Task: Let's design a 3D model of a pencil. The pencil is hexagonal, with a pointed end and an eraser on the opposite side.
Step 104:
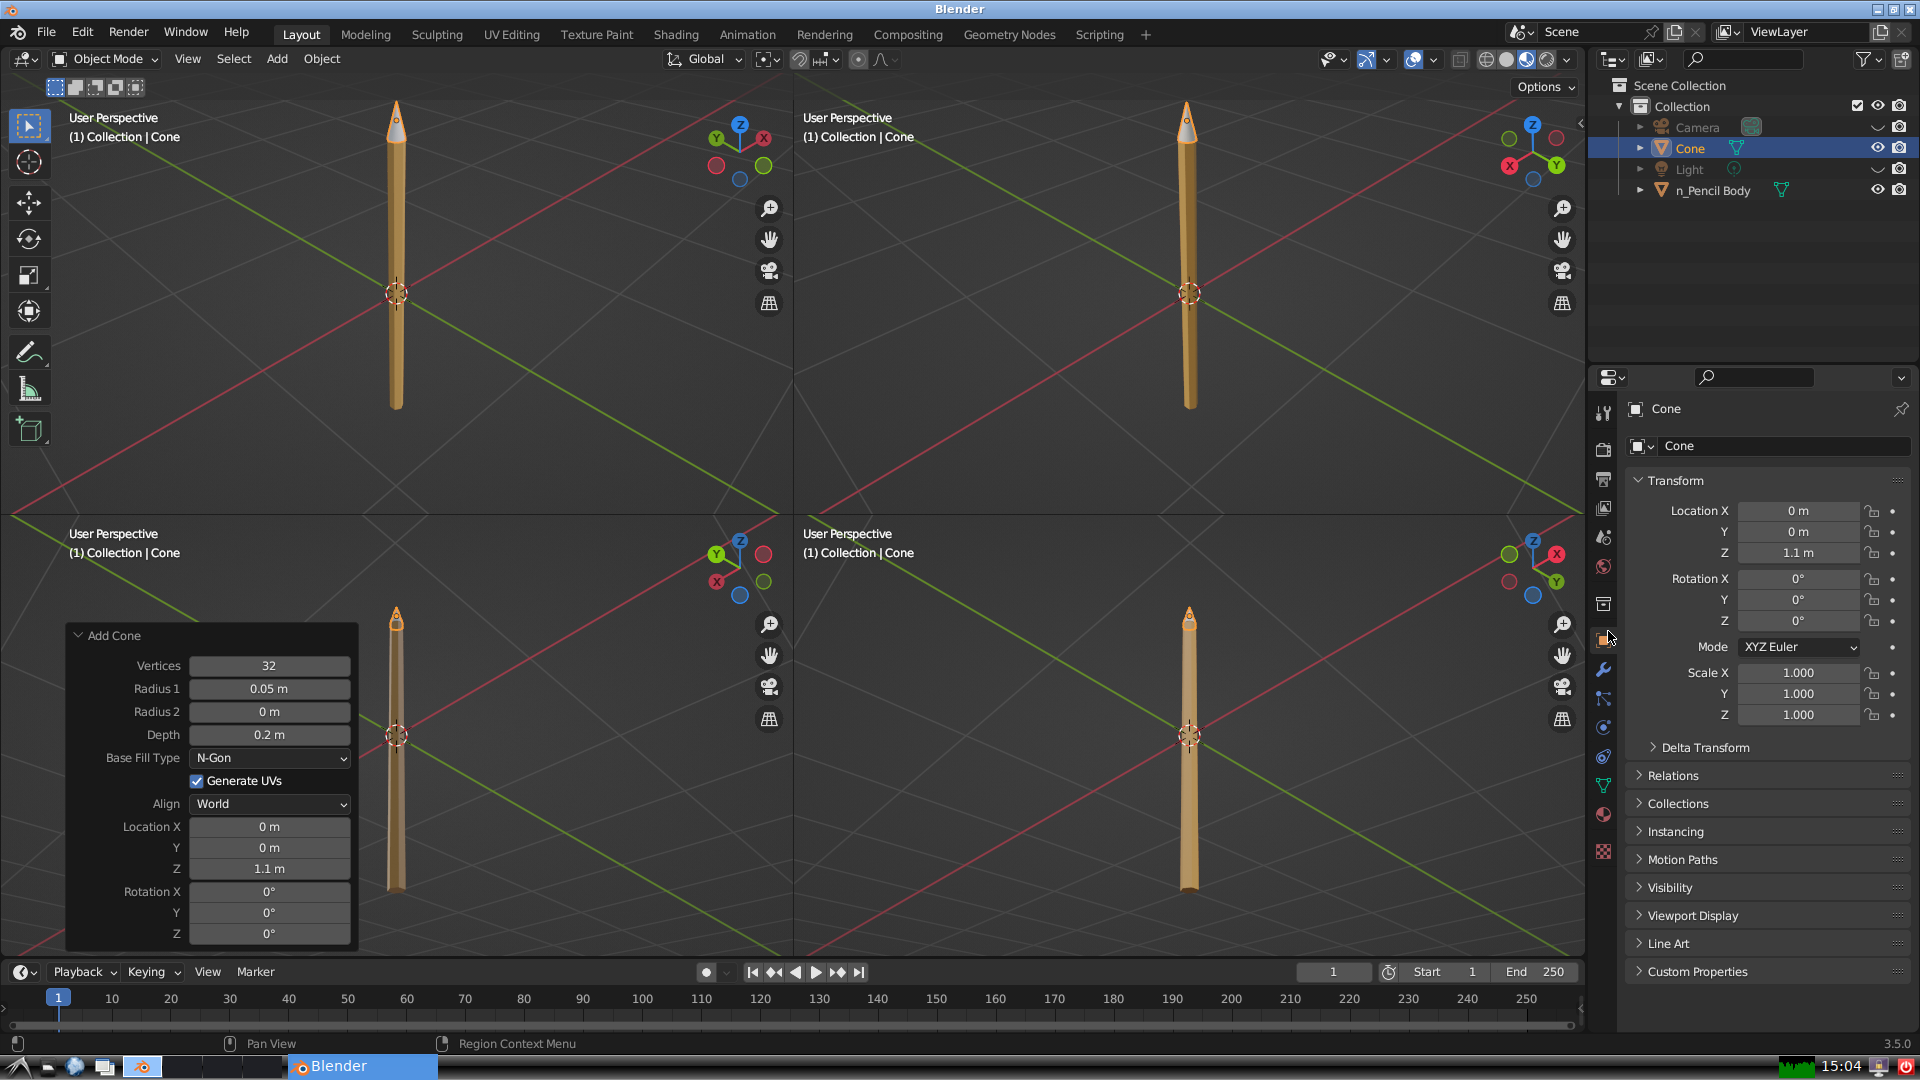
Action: {"mouse_move": [1732, 445]}